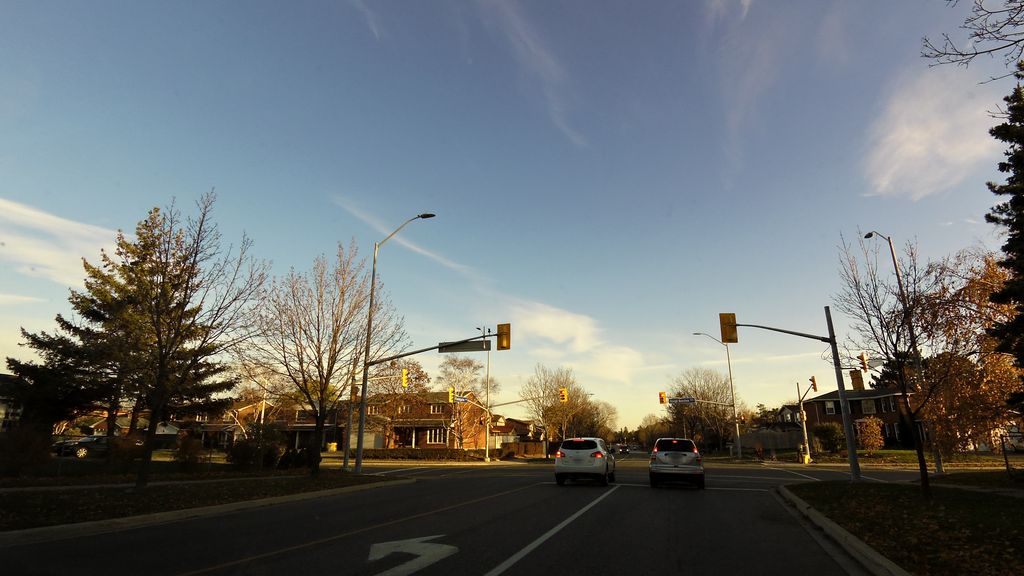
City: toronto